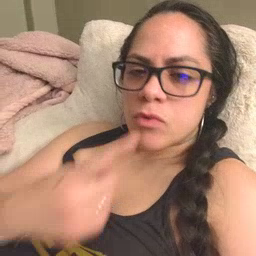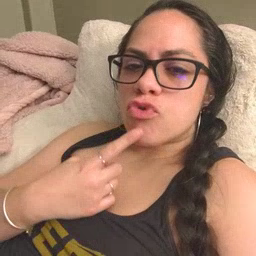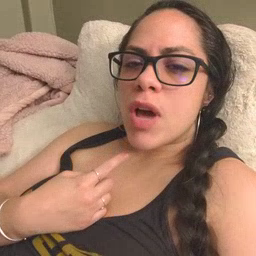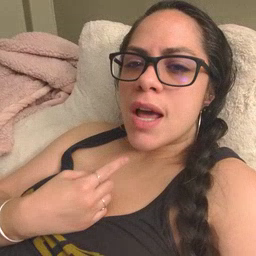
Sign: red